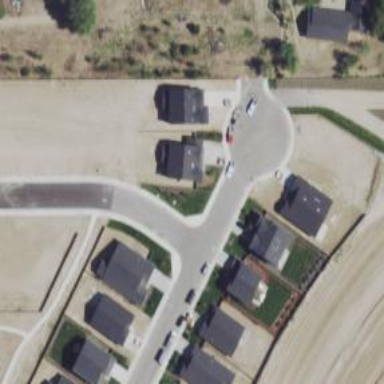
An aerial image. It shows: Unmarked crossing on footway.